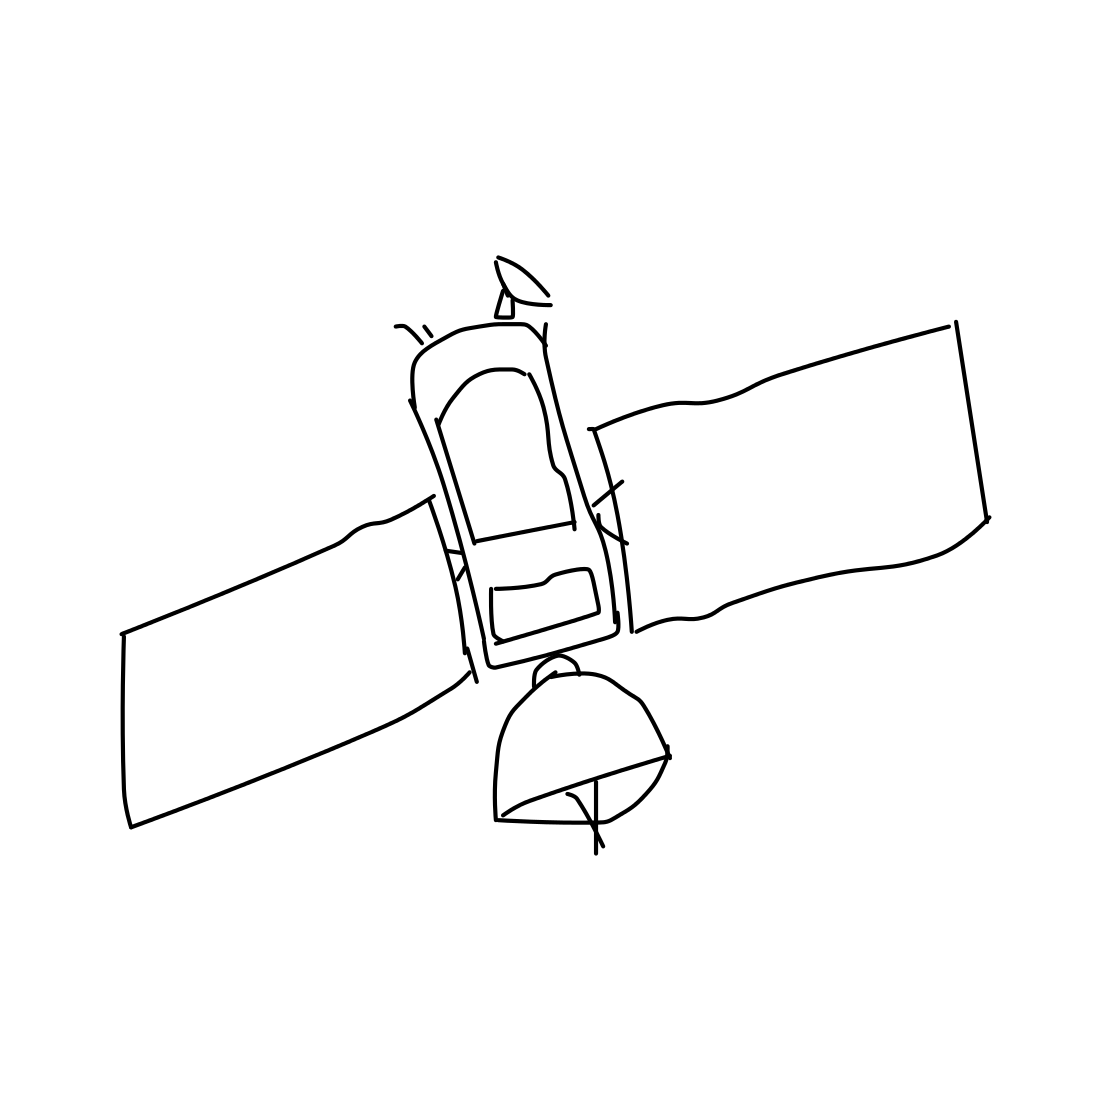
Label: satellite